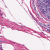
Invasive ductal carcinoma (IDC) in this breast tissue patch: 0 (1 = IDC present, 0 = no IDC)